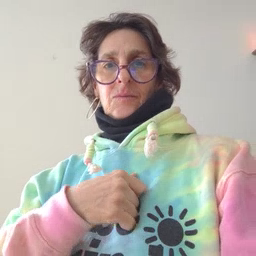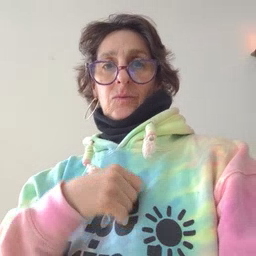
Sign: read